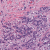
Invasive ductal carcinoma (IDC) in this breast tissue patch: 1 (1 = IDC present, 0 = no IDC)